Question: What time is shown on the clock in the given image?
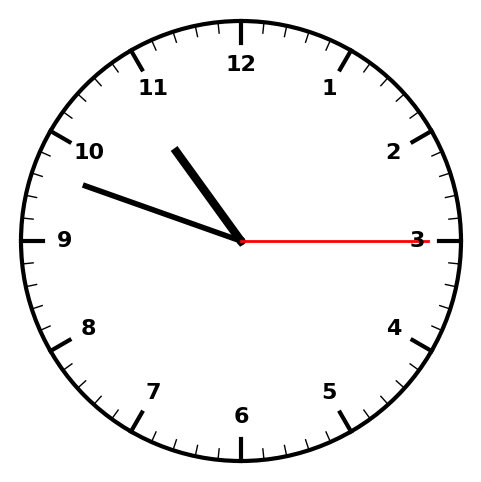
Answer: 10:48:15